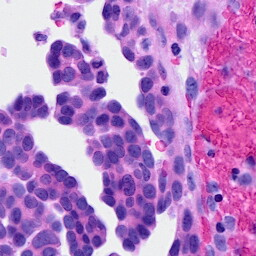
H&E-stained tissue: Ovarian